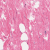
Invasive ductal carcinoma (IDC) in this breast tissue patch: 0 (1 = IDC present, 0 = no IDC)